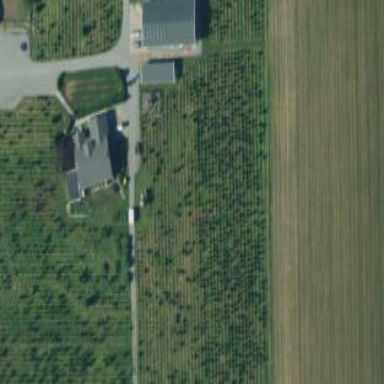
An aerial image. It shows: Plant nursery specializing in Christmas trees.